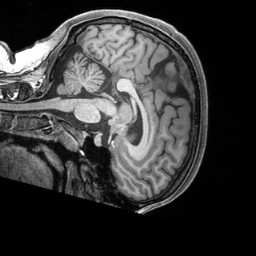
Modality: T1w
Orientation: sagittal
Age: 29
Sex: female
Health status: healthy
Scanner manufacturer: siemens
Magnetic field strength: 3 T
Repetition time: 2.4 s
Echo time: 0.00222 s